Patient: sex M, age 57
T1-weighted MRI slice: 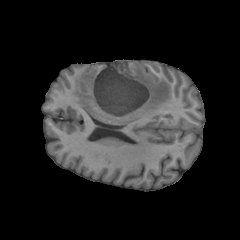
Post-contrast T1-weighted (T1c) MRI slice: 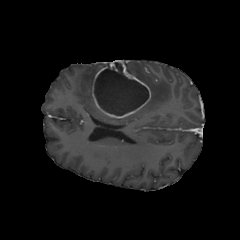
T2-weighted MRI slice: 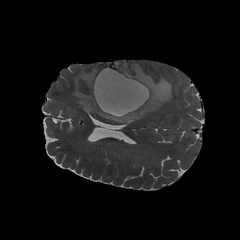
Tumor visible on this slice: yes
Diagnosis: Glioblastoma, IDH-wildtype
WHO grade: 4